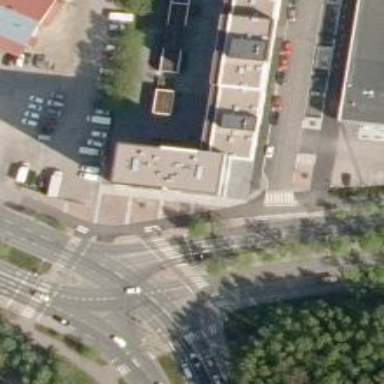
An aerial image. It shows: Asphalt cycleway with crossing.